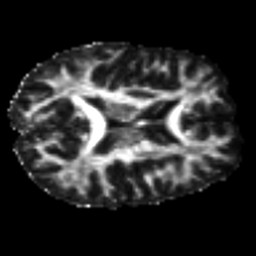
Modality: FA
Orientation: axial
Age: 50
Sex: male
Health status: ill
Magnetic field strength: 3 T
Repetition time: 9 s
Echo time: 0.093 s